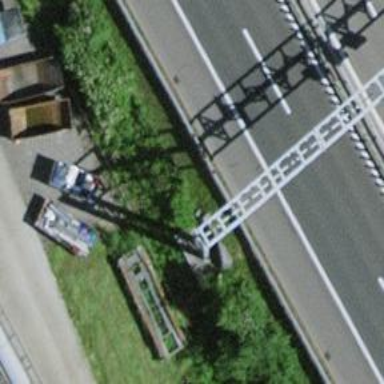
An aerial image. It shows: Gantry structure.